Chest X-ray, PA view. Patient: 48 years old, sex M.
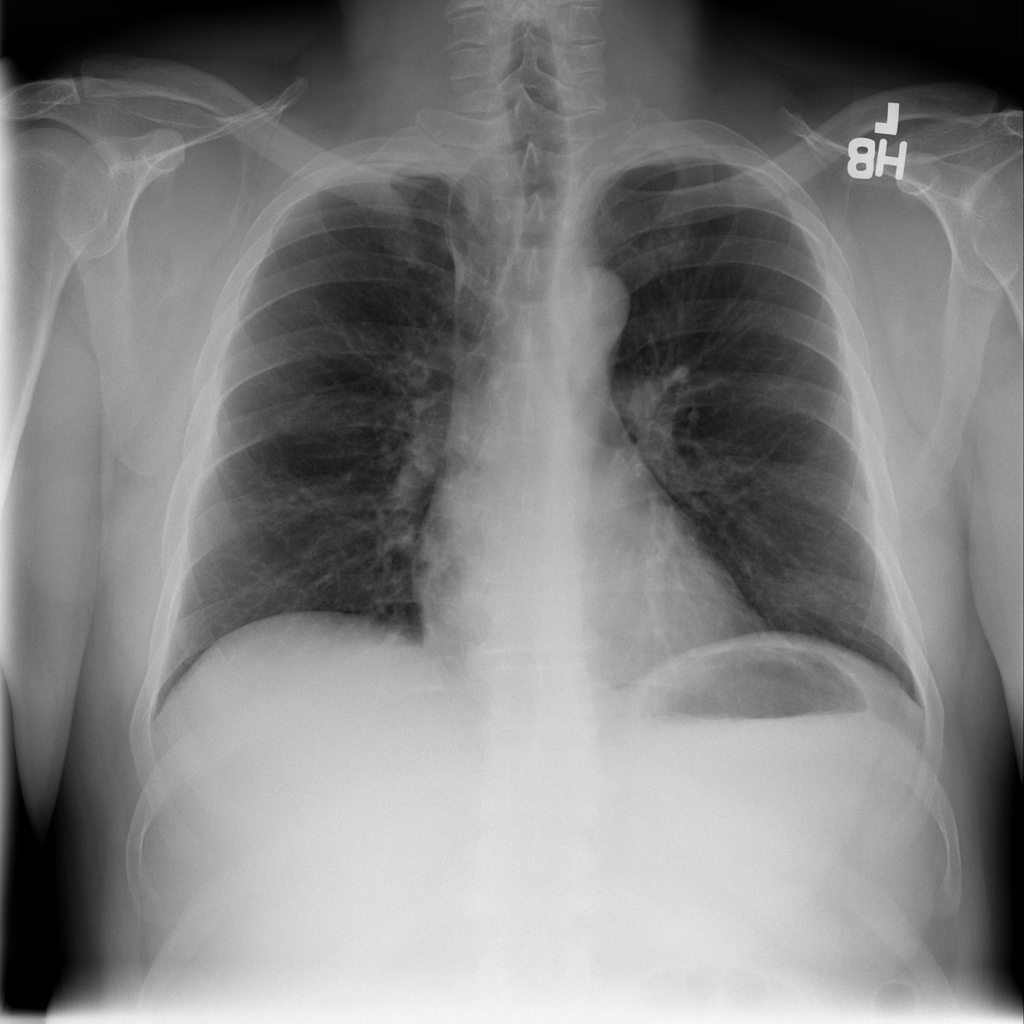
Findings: No Finding